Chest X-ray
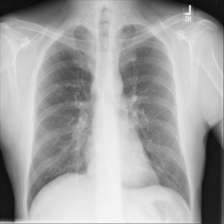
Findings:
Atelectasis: negative
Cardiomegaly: negative
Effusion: negative
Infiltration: negative
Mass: negative
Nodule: negative
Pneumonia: negative
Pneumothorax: negative
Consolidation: negative
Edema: negative
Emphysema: negative
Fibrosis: negative
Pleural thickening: negative
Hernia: negative